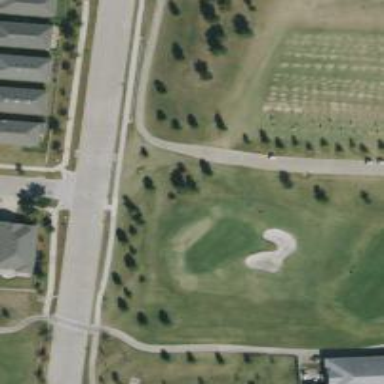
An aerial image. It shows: Golf cartpath that is also road path.